Brain MRI, t2w sequence, axial 2D slice.
Patient: age 23, sex F, weight 95 kg, height 1.95 m
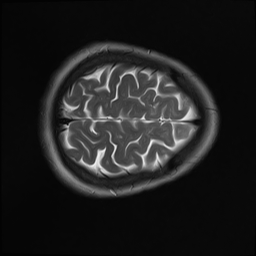